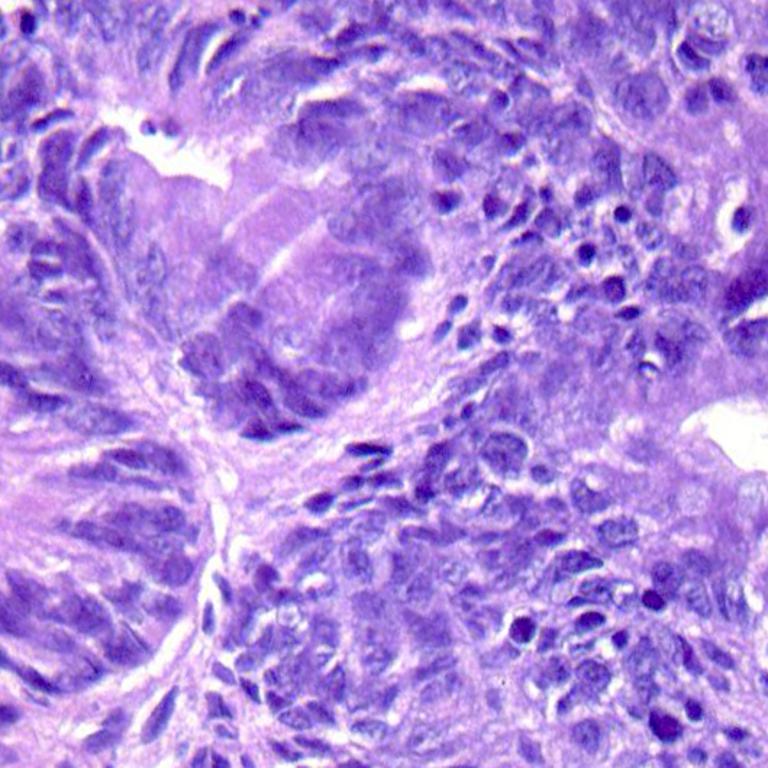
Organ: colon
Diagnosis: adenocarcinomas